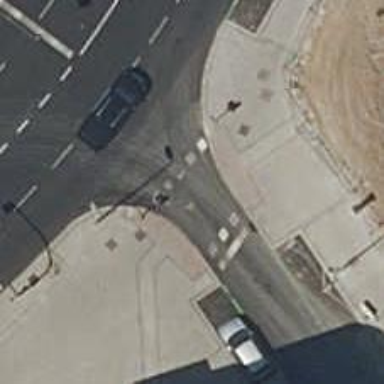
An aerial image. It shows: Marked road crossing.